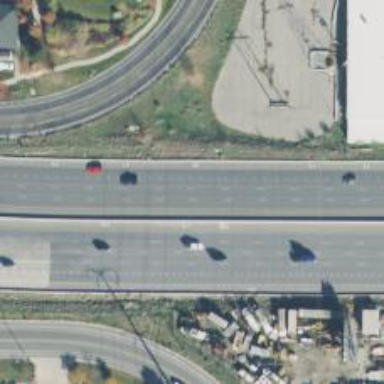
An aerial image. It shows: Asphalt motorway with expressway features.